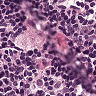
Metastatic tissue present: no